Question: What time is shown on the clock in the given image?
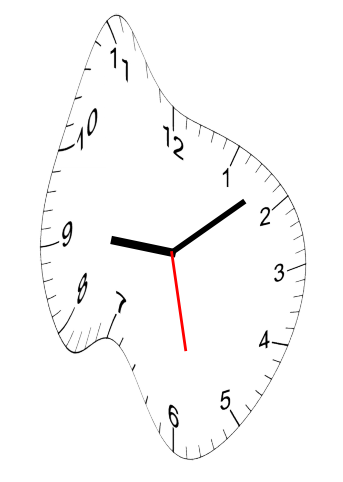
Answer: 09:08:28